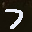
Label: 7